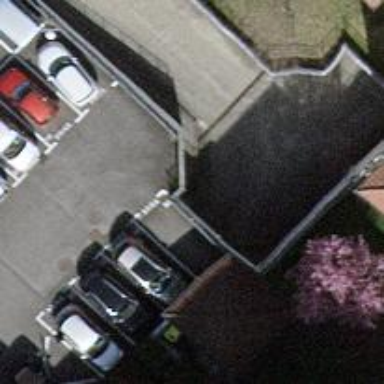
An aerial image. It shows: Parking entrance with concrete surface.